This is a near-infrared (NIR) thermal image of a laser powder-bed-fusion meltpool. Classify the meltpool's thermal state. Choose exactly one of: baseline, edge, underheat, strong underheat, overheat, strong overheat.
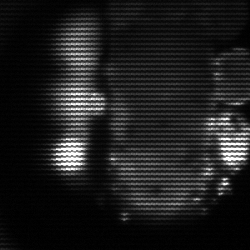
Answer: strong underheat